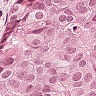
Metastatic tissue present: yes